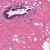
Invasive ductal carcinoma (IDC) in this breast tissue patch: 0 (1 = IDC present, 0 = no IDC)